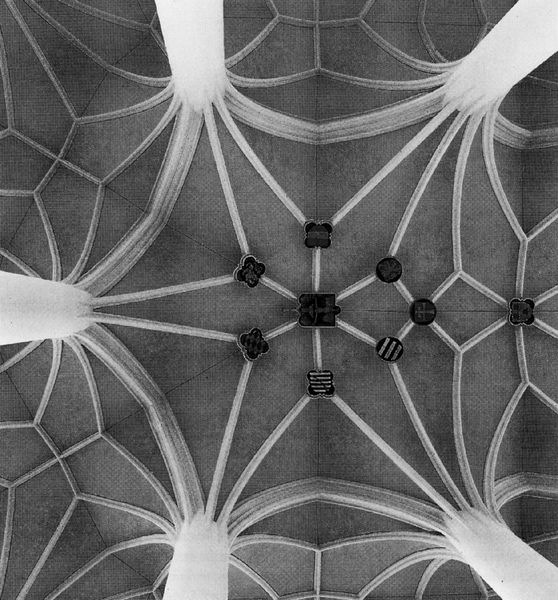
Titel: Landshut, Spitalkirche zum Heiligen Geist
Künstler: Hanns von Burghausen
Standort: Landshut (EU - D - Bayern)
Schlagwörter: weiß, blume, schwarz, säulen, dach, stein, kirche, decke, gotik, oval, rund, bogen, modern, weis, striche, foto, oben, bögen, gewölbe, rippen, scharz, schwarzweiß, wappen, rippengewölbe, haüser, viereckig, fotographie, streben, netz, schlußstein, blöd, netzgewölbe, kunzt, decksteine